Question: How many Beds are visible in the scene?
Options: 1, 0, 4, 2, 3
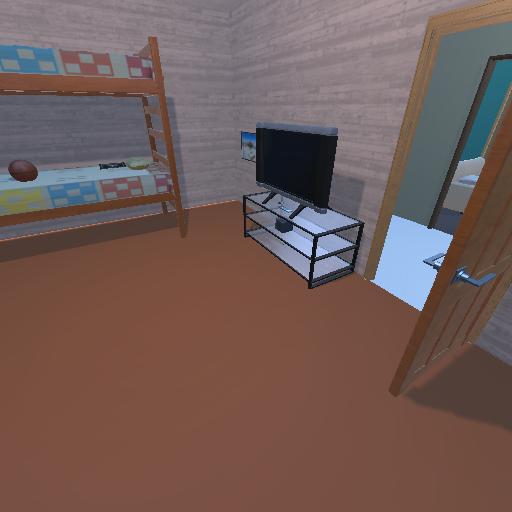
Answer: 1